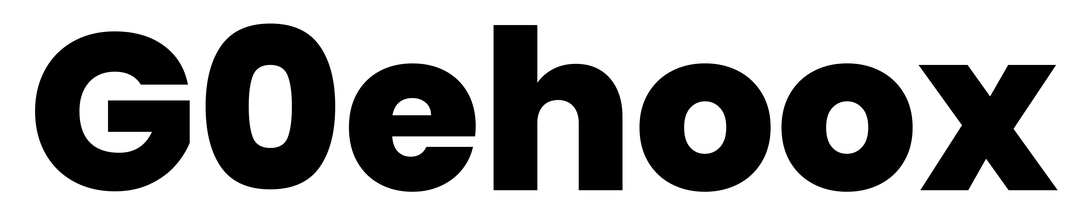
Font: Poppins-ExtraBold